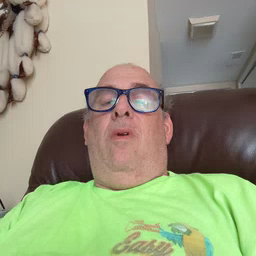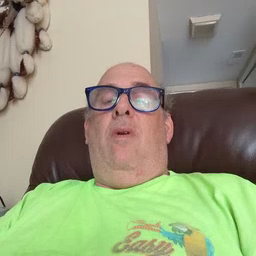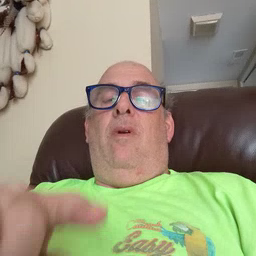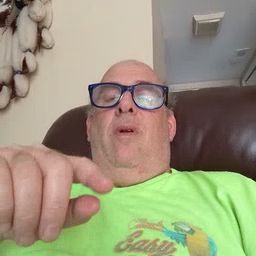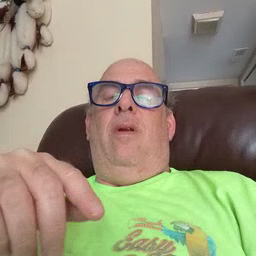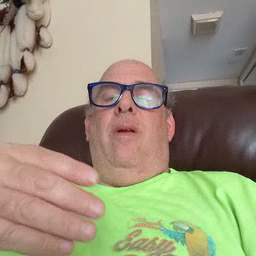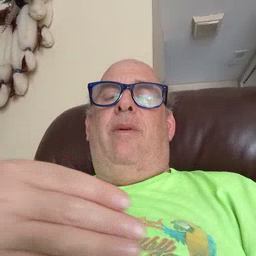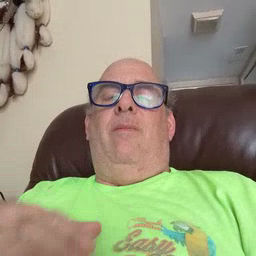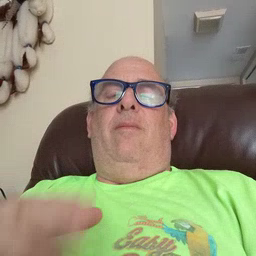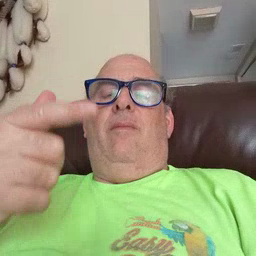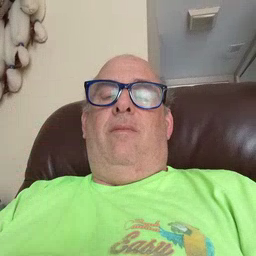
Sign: puppy